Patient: sex F, age 55
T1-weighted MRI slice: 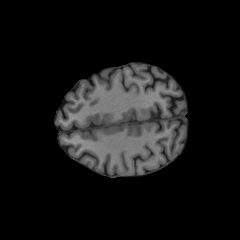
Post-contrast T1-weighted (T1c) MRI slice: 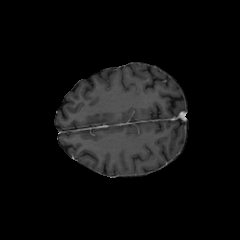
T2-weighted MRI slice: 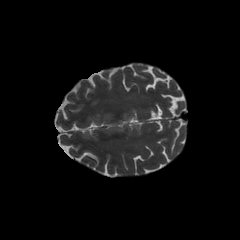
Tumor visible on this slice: no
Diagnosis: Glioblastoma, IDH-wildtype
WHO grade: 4